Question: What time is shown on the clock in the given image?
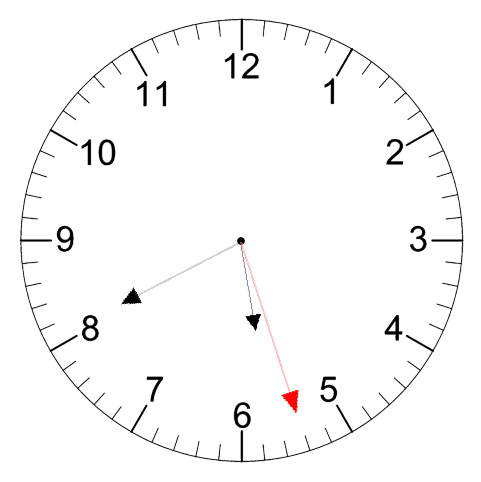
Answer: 05:40:27